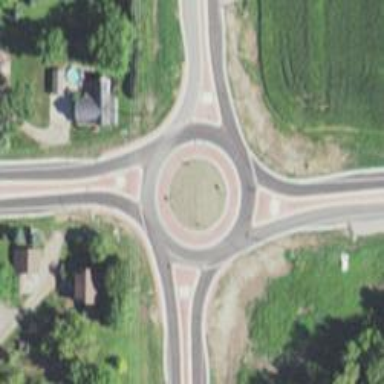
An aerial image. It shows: Secondary road around roundabout.